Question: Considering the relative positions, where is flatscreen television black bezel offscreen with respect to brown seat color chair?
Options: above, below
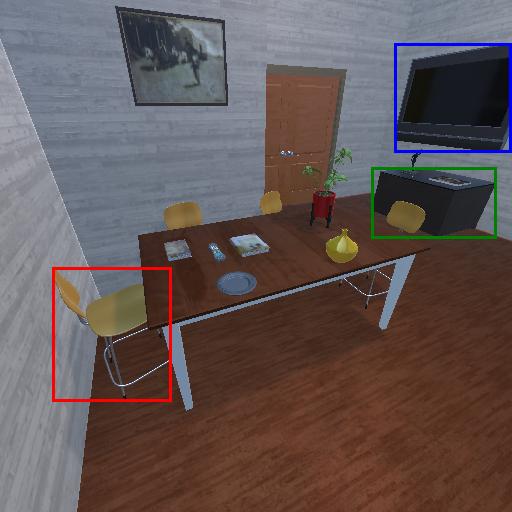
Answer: above